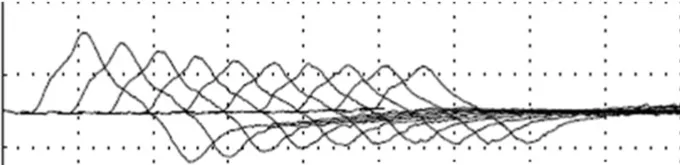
Repetitive nerve stimulation test. C: The repetitive nerve stimulation test in the abductor digiti minimi muscle shows the waning phenomenon with 3-Hz repetitive stimulations of the left ulnar nerve. The 10th amplitude of the CMAP was decreased by 34% compared to that of the first CMAP.
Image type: electrography (emg)